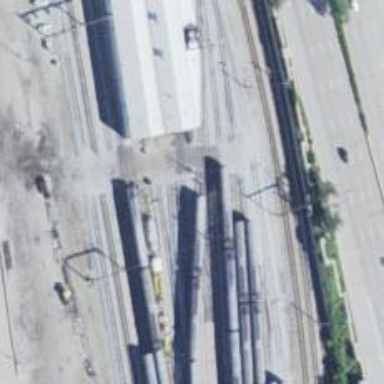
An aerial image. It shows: Railway yard with electrified contact lines.